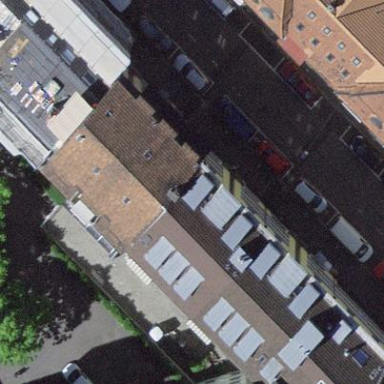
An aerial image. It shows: The image shows part of apartment building.